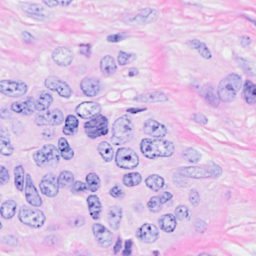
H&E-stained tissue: Breast